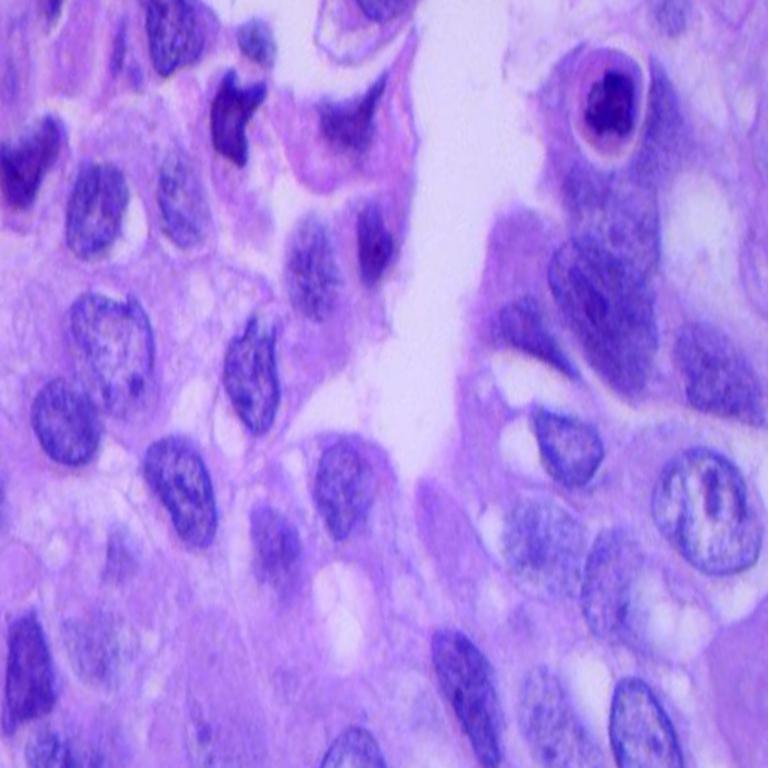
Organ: lung
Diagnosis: adenocarcinomas